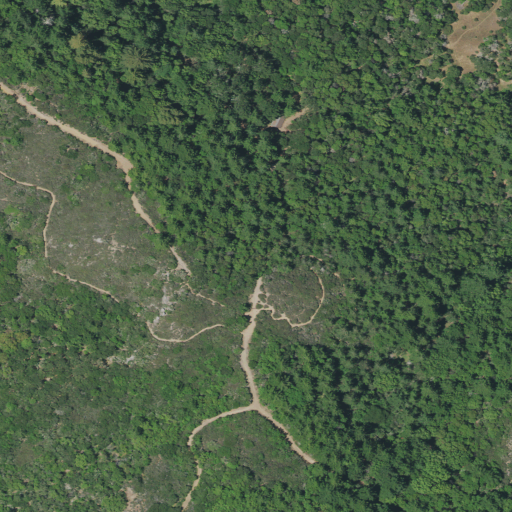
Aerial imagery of ridge(s) in California named Blue Ridge containing evergreen forest, mixed forest, and open development